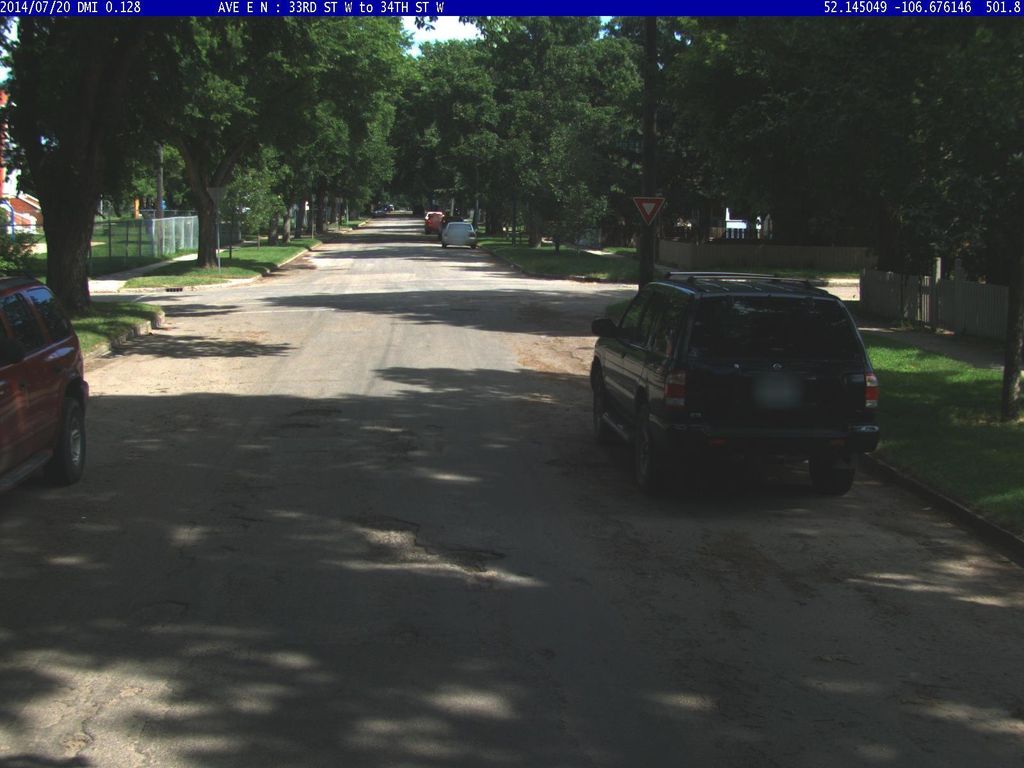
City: saskatoon